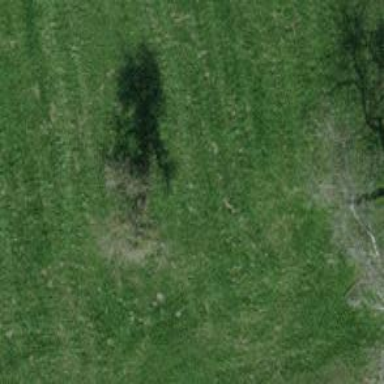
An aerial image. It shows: Broadleaved tree with lush leaves.